三年级 · 逻辑题
根据图中的坚式, 可以知道: ( )。

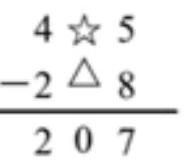
A. $\dot{\text { is }}=\triangle$
B. 於 $-\triangle=1$
C. $\xi<\triangle$
D. 的 $+\triangle=9$
答案: B
解析: $\mathrm{B}$

【分析】笔算三位数减三位数, 相同数位对齐, 从个位减起, 哪位不够减, 就从前一位退 1 当 10 ,再结合原本数位上的数一起去减。

根据三位数减三位数的笔算方法, 即可解答。

【详解】观察坚式, 发现被减数个位上是“ 5 ”, 减数个位上是“ 8 ”, 被减数的个位不够减减数个位, 所以要向前一位借 1 当 10 , 山被借走了 “ 1 ”, 凸 $-\triangle=0$, 所以ふ比 $\triangle 大 1$, 即出 $-\triangle=1$, 选项 $B$ 符合题意。

故答案为: $\mathrm{B}$

【点睛】本题主要考查三位数减三位数的笔算方法, 属于基础知识, 要熟练掌握。